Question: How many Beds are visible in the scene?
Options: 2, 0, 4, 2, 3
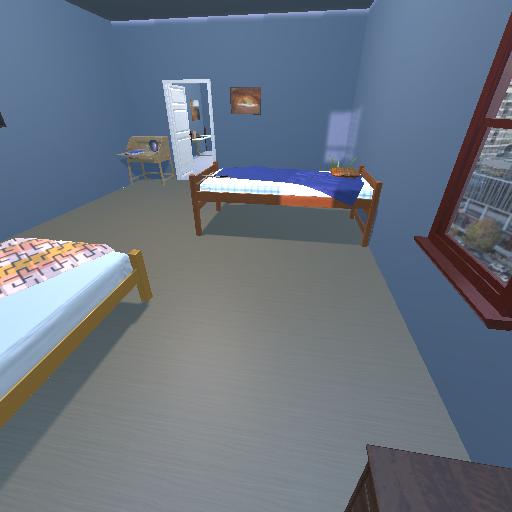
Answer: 2